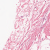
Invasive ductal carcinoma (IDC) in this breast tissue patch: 0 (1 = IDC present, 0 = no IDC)